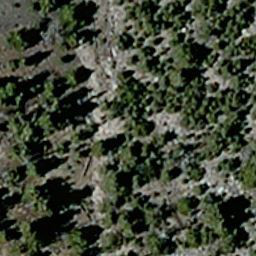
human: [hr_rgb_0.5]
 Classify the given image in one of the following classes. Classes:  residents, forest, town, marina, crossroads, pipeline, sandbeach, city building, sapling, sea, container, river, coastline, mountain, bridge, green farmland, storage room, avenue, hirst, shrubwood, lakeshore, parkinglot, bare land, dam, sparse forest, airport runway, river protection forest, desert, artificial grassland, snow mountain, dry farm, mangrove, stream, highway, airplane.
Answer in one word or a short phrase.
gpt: sparse forest